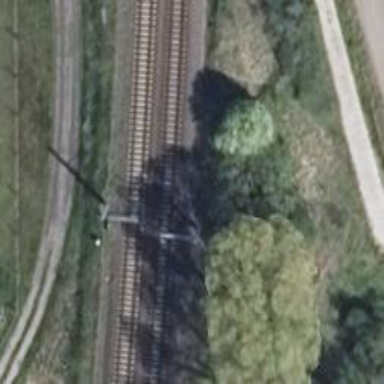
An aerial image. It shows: Railway signal.